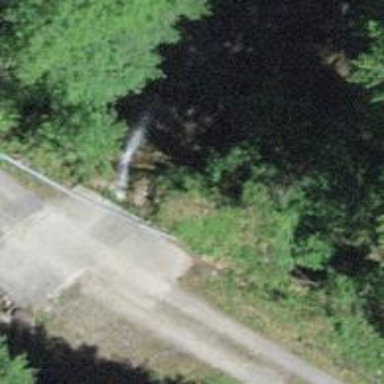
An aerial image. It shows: Culvert tunnel.